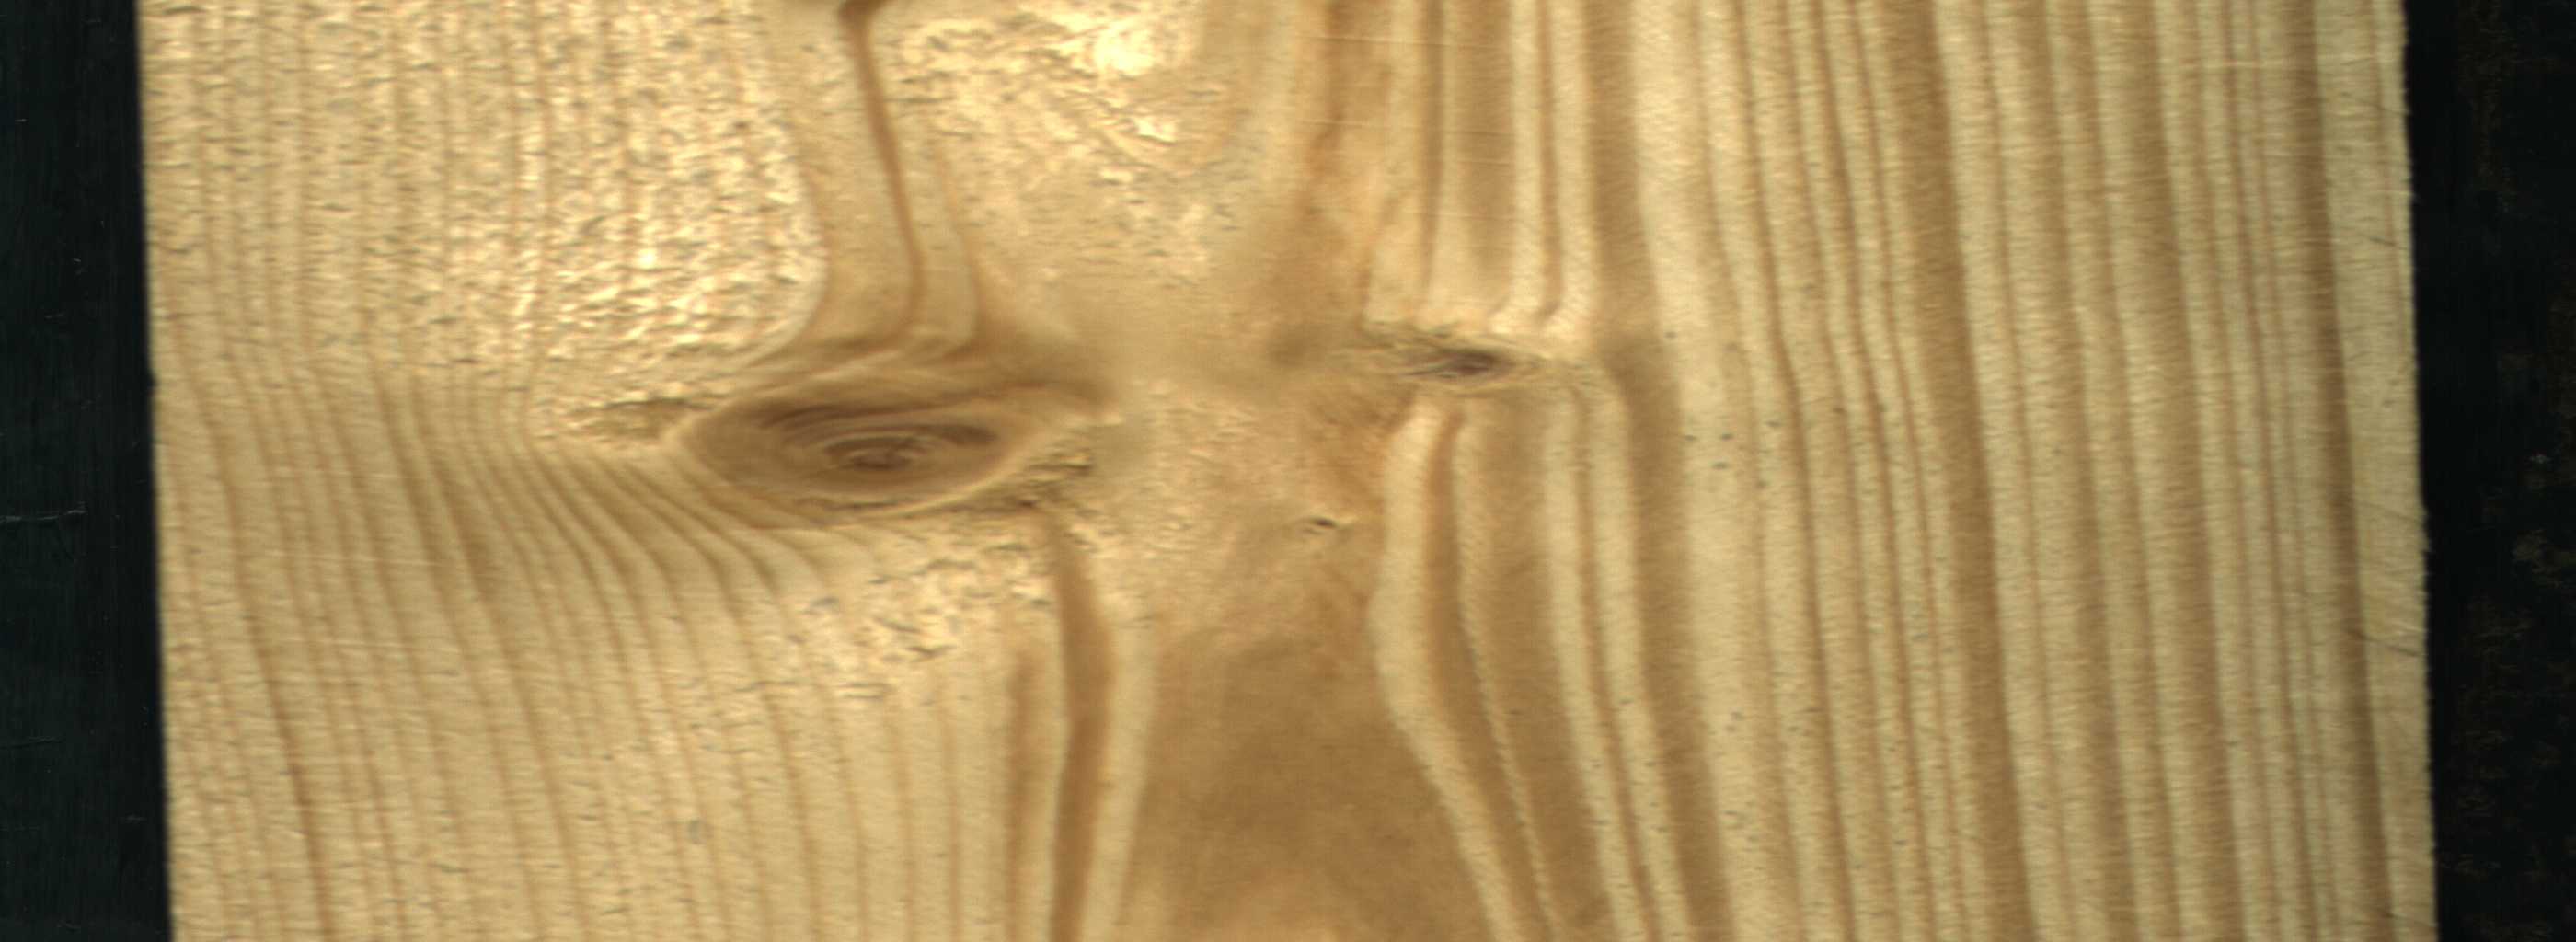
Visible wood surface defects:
Live_Knot
Live_Knot